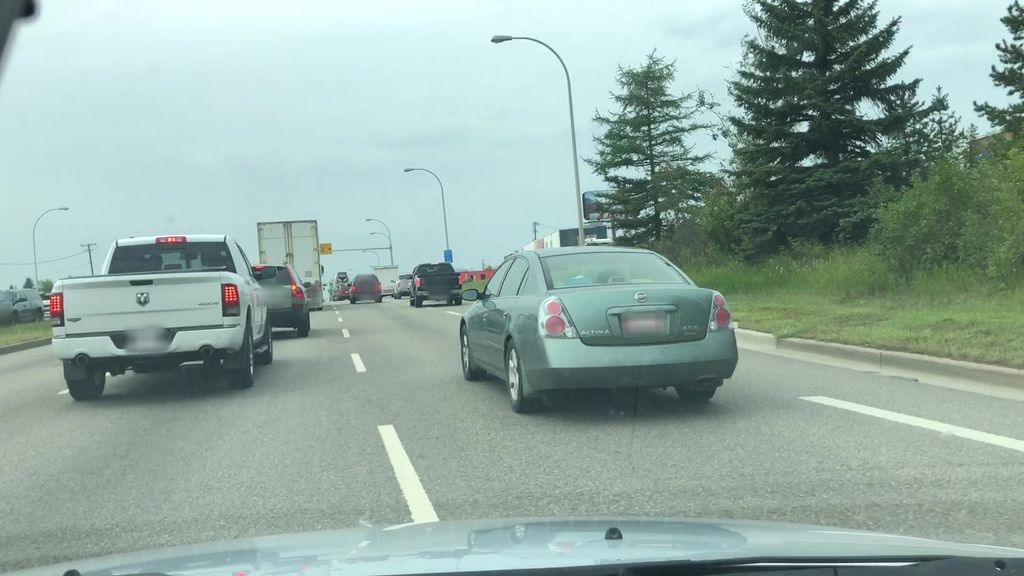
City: edmonton